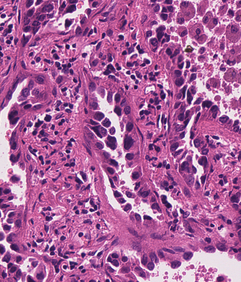
Tumor epithelial tissue: yes
Tumor-associated stroma tissue: yes
Normal tissue: no